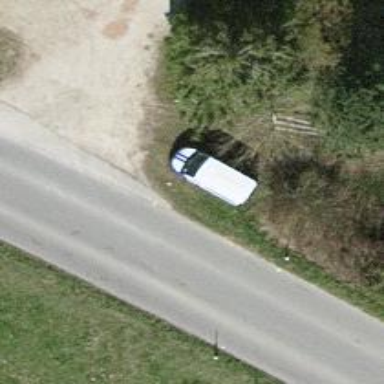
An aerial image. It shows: Bus stop along the road.